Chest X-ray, PA view. Patient: 36 years old, sex M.
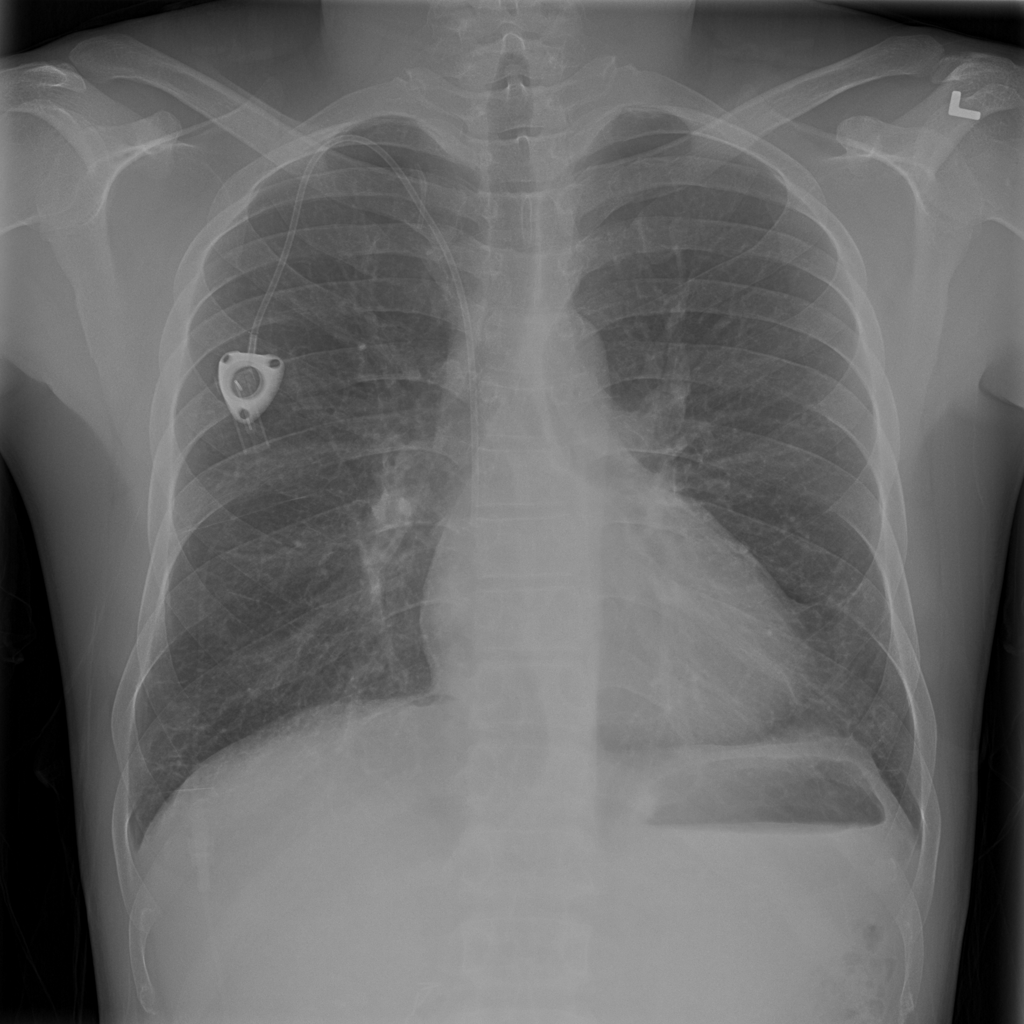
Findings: No Finding